Question: I am creating a control that displays a hex value (For example FFAA-CA10-56D7) . Right now the value consists of images. The value of the control looks like:

For a read only control I have no problems. I am able to place the appropriate images according to the value. So if I have to set the value to 'FF' for example I will iterate through the characters on the string and then place the corresponding image.
with read-write controls. It will be nice if I could use the same font. Right now I append images as the user types values. . What if the user wants to select 3 characters by dragging the mouse?. Or how could I perform the shift+arrow key combination that will select multiple characters.
I will like to keep the same look and feel of the control and I do not want to replace the images for a textbox. What approach do you guys recommend so that I can keep the same look and feel.
I tried to create my custom font from those png's. But haven't been successful on finding the right program that will enable me to create a font from png images.
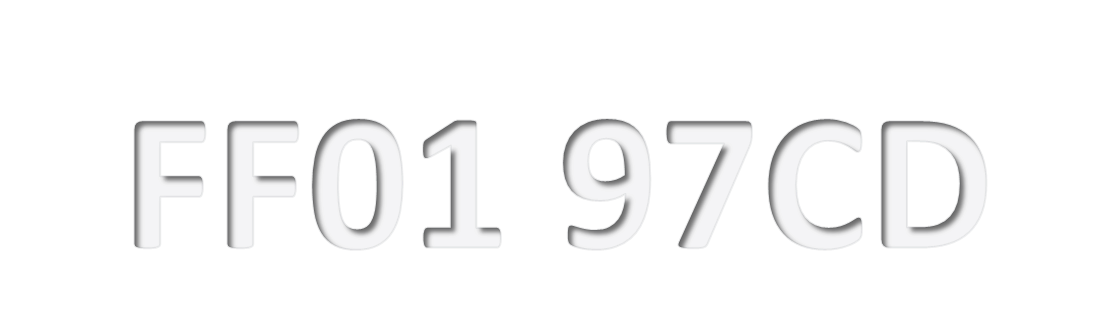
Answer: I would do this by using a custom ListBox with a Horizontal StackPanel as its ItemPanelTemplate, and its ItemsSource would be a list of char. then you could provide an appropiate DataTemplate containing the corresponding images (dependending on char value, maybe using DataTriggers). ListBox has Multiselection, so you should have no problem in imitating the Text Selection behavior of a TextBox, and by having a List of char as the ItemsSouce you can also allow Copying (by doing your own implementation of EditCommands.Copy in your ListBox.
Edit: This is one of those cases in which you will definitely want to implement your own <URL>